Question:
The problem is pretty simple. I use source tree to commit my changes, but I'm really a newbie and I don't want to mess up with the common project. What should I do for keep the files I added WITHOUT committing them and at the same time have the master branch updated to the common version?
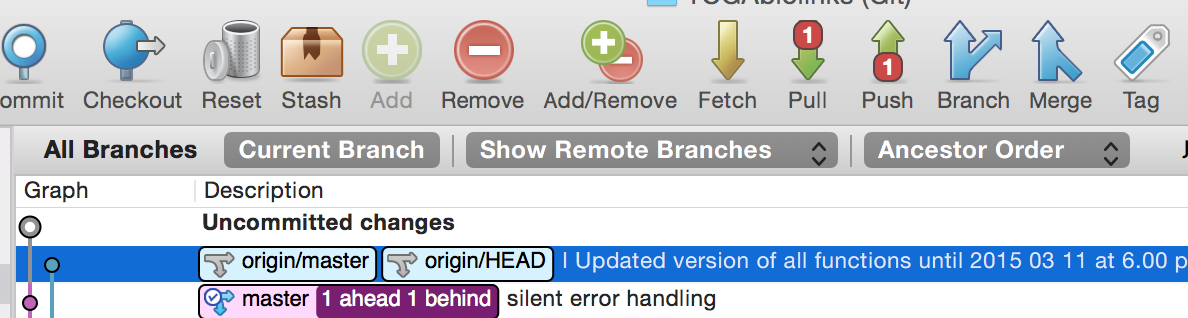
Answer: Pull never sends your changes to server. Any 'git pull' equivalent will do (pull button in source tree)
If you have unstaged files (as I see in your screenshot), save it to a stash, do git pull, and pop the stash.
Command line equivalents are 'git stash && git pull && git stash pop'